Question: I'm having a strange graphical issue in iOS 7 on both, Simulator and Device.
I call a segue from the storyboard programmatically after a cell in a table view has been pressed:
'''
[self performSegueWithIdentifier:@"showTerminDetailView" sender:self];
'''
Then I inflate some values:
'''
- (void)prepareForSegue:(UIStoryboardSegue *)segue sender:(id)sender {
if ([segue.identifier isEqualToString:@"showTerminDetailView"]) {
Termin *termin = [self termineAtDate:self.currentday][[((TerminDayTableViewTableViewController *)self.terminTableViews[3]).tableView indexPathForSelectedRow].row];
TerminDetailViewController *terminDetailViewController = segue.destinationViewController;
terminDetailViewController.termin = termin;
}
'''
}
The problem is that the right side of the navigation bar becomes darker during the animation:

Any help is welcome!
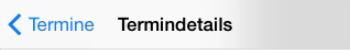
Answer: This is normal behavior. iOS7 navigation bar is translucent by default so you can see what is beneath it. Your issue could be one of the following
- - 'self.navigationController.navigationBar.translucent = NO;'- 'self.edgesForExtendedLayout = UIRectEdgeNone;'-